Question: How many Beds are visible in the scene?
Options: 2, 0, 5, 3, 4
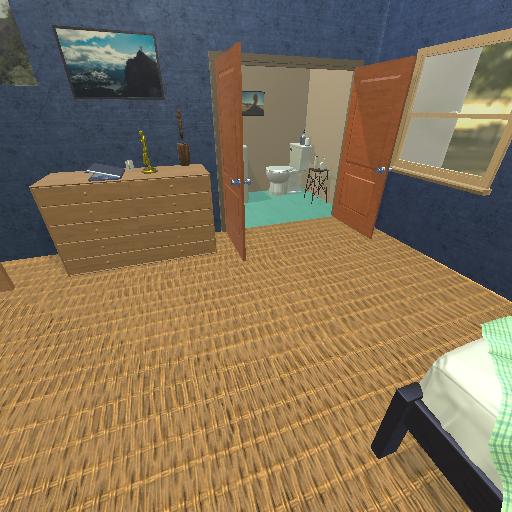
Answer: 2